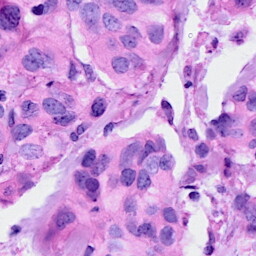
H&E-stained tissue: Breast